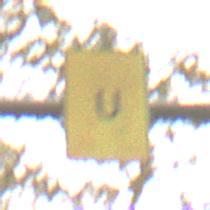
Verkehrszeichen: AnkuendigungOderFortsetzungUmleitungOhnePfeilsymbol
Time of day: Midday
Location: Outdoor (Nature)
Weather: Overcast
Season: Autumn
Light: Natural